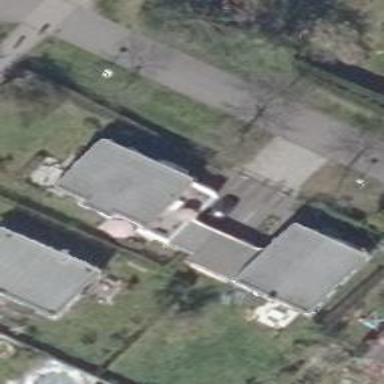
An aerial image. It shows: Detached building.